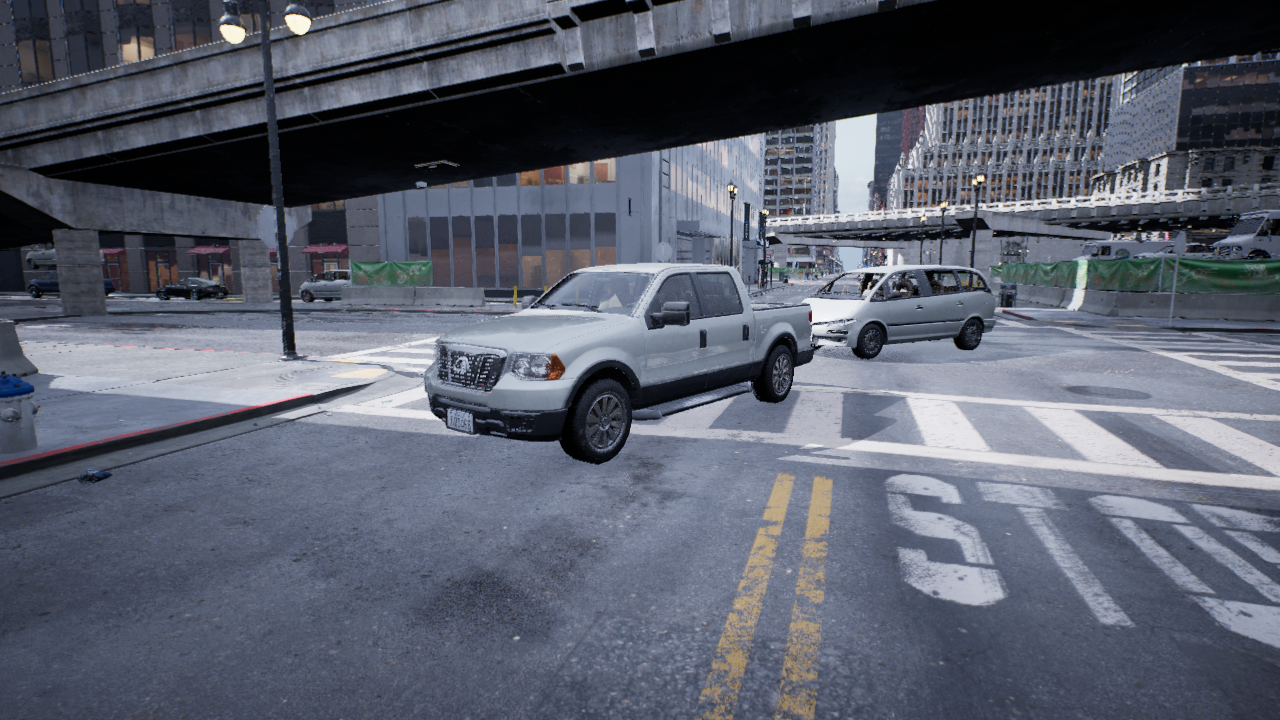
Venue: intersection
Lighting: overcast
Vehicle rig: pickup